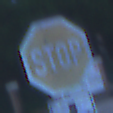
Verkehrszeichen: Stop
Zusatzzeichen unten: VerlaufVorfahrtsstrasse4
Umgebung: Outdoor, Urban
Tageszeit: Dawn
Wetter: PartlyCloudy
Licht: Natural
Jahreszeit: NotSpecified
Kontrast: LowContrast